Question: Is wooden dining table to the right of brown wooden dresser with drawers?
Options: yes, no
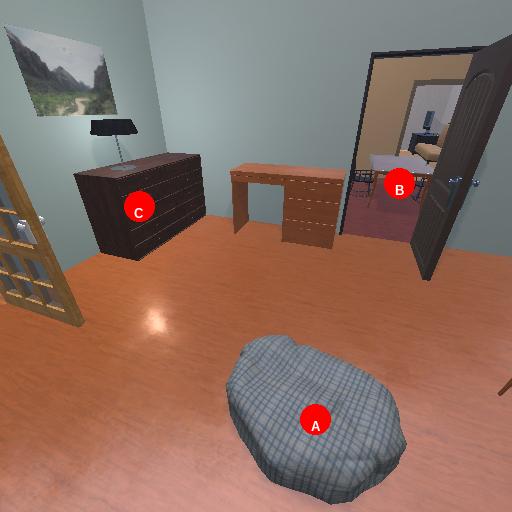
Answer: yes